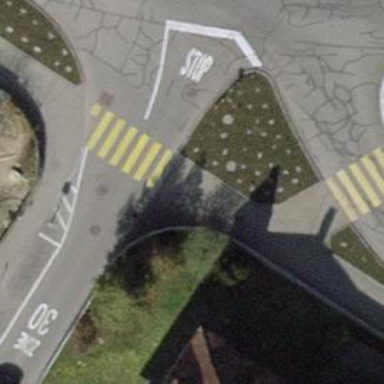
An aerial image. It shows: Marked footway crossing with traffic calming table.